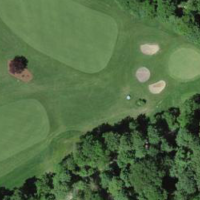
EUNIS habitat code: 53
Species observed at this site:
Allium ursinum